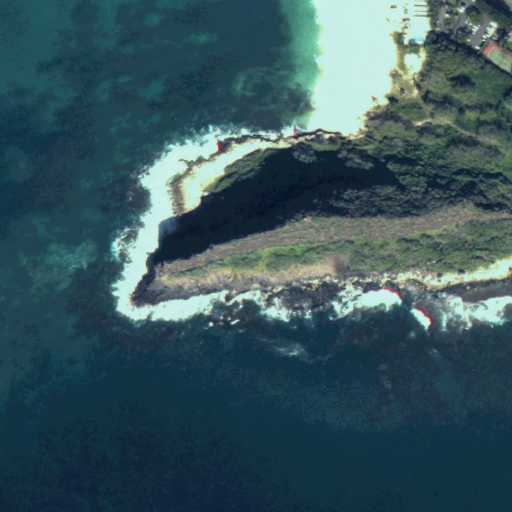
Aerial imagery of cape in Hawaii named Lahilahi Point containing only unknown